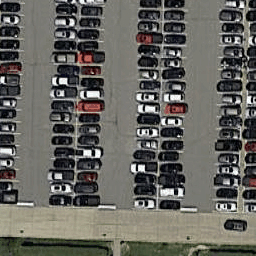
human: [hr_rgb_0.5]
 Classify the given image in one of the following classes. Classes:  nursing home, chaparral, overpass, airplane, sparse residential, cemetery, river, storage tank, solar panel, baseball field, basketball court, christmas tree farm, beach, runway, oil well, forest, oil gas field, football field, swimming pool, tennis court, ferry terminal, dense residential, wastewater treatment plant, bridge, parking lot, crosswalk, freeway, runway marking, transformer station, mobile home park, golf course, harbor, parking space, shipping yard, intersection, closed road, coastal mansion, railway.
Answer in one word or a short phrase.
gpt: parking lot